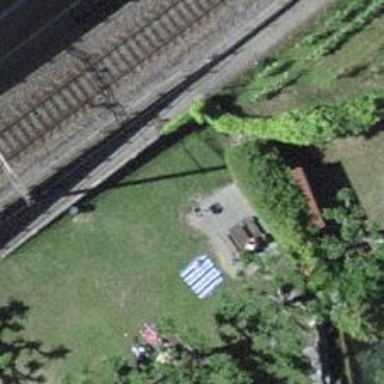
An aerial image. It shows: BBQ amenity.